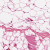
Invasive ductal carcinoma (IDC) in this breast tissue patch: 0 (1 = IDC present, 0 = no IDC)